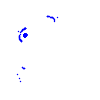
Particle: pion